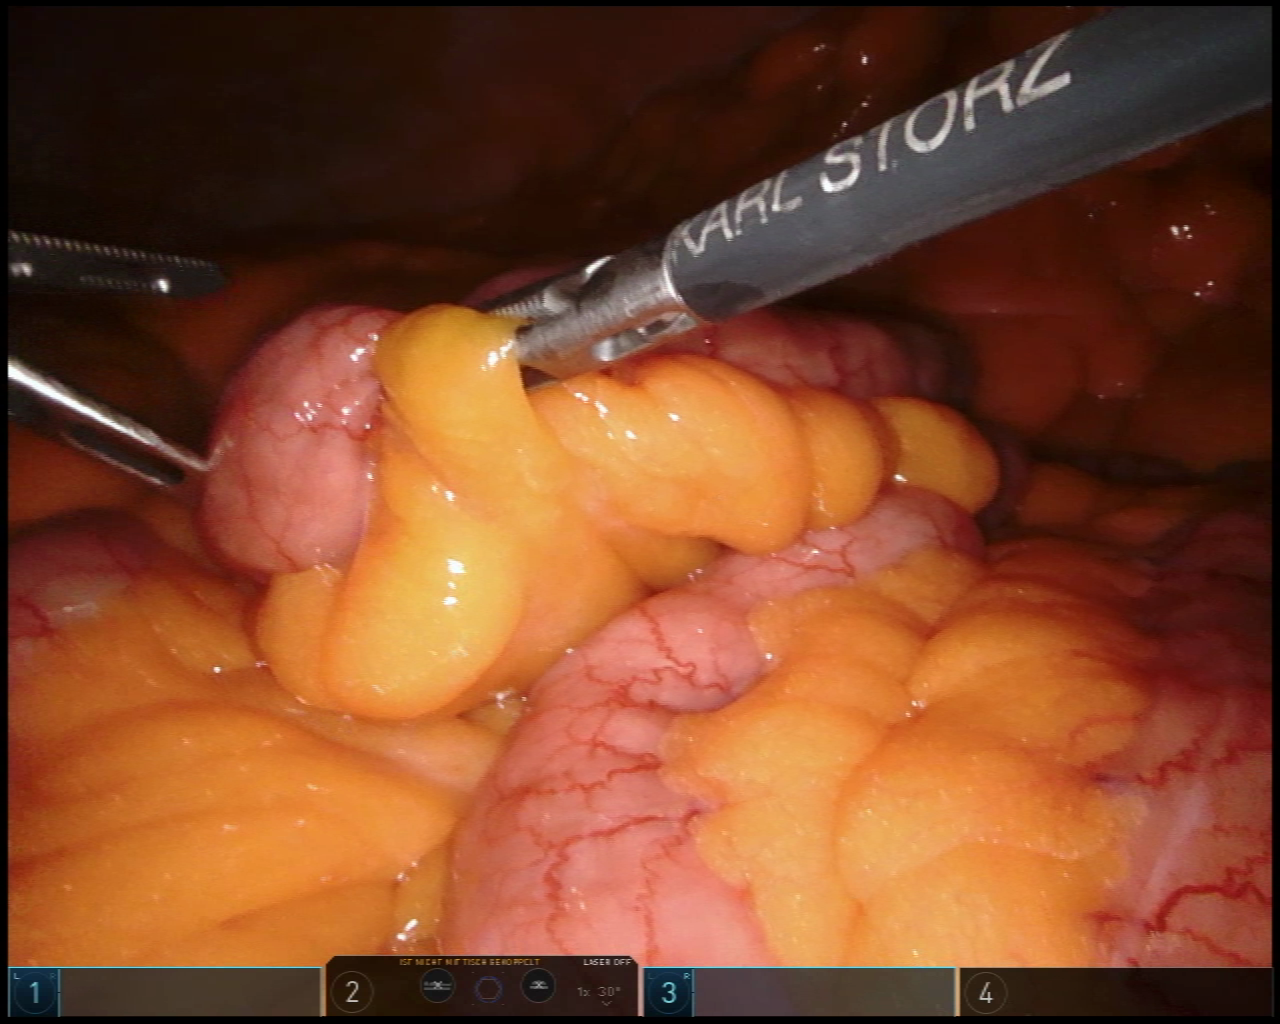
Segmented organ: small_intestine
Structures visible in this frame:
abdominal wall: no
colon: no
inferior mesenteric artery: no
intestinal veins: no
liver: no
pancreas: no
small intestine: yes
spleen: no
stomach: no
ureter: no
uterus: no
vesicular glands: no